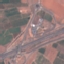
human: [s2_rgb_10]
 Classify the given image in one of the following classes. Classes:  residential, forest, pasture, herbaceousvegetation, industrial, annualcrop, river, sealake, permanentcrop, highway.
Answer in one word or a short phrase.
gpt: Highway